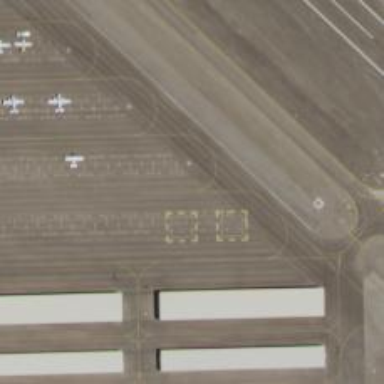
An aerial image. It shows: View of taxiway at the airport.